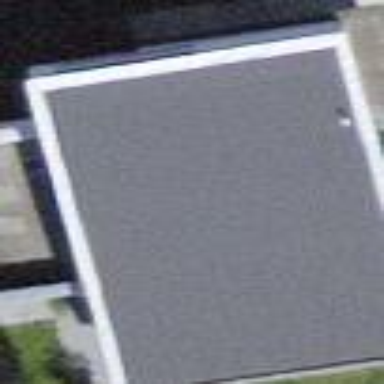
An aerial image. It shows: Building with tiled roof.